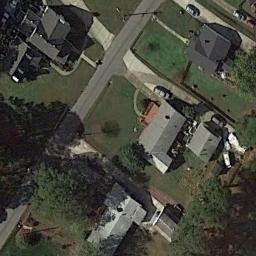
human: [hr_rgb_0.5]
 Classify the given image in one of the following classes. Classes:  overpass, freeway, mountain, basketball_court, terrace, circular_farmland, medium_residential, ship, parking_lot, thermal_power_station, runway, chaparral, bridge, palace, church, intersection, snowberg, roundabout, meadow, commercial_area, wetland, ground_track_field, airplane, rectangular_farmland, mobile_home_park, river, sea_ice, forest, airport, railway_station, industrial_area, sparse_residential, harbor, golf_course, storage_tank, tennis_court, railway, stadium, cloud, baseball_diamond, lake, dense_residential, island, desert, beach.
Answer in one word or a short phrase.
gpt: medium_residential